Interaction volume radius: 10 \u00c5
Interaction volume height: 10 \u00c5
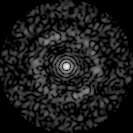
Disorder parameter: 0.8259